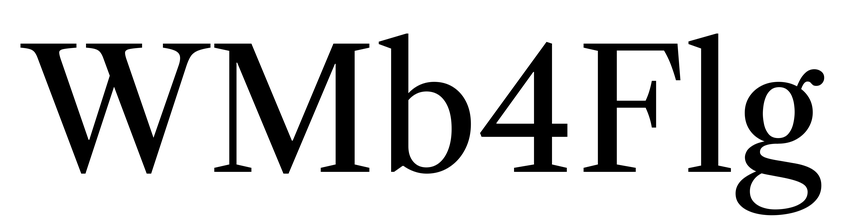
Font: LibreCaslonText_Regular